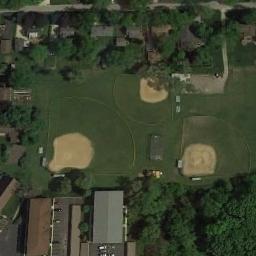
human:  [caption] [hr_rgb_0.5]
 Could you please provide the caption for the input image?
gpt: Three baseball diamonds of different sizes surrounded by some trees and some buildings beside .

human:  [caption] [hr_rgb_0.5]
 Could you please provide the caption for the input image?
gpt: There are three baseball diamonds in the grass surrounded by the forests and the houses .

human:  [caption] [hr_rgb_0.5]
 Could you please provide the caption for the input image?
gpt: There are three baseball diamonds in the middle of grass surrounded by many buildings and trees .

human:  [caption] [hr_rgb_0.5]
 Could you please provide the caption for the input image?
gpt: There is a trail leading to this baseball field .

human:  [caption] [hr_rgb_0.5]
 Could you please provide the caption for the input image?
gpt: There are several houses of different shapes and sizes on both sides of the building .